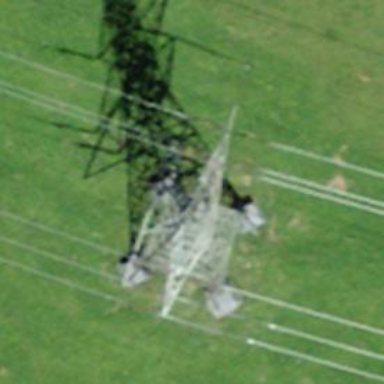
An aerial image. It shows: Towering power structure.